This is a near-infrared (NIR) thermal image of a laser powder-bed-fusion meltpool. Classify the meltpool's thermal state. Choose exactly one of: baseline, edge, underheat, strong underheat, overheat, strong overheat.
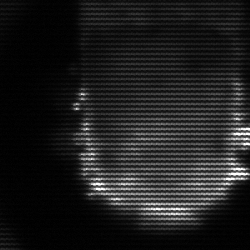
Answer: baseline